Question: I am trying to deallocate a 2nd array that was allocated using the following code:
'''
int** createMatrix(int k)
{
int i;
int **res;
res = (int**)malloc(sizeof(int*)*k);
checkalloc(res);
for (i = 0; i < k; i++)
{
res[i] = (int*)malloc(sizeof(int)*k);
checkalloc(res[i]);
}
return res;
}
'''
With the following function
'''
void freeMatrix(int ***matrix, int k)
{
int i;
for (i = 0; i < k; i++)
free(matrix[i]);
free(matrix);
}
'''
The first element is being deallocated well but when 'i=1' the function crashes with the error:
'''
First-chance exception at 0x0f7e7e2c (msvcr100d.dll) in Q2.exe: 0xC0000005: Access violation reading location 0xccccccc8.
Unhandled exception at 0x0f7e7e2c (msvcr100d.dll) in Q2.exe: 0xC0000005: Access violation reading location 0xccccccc8.
'''
What am I doing wrong?
# EDIT:
Same happens to me when trying to deallocate a similar array that is allocated by:
'''
CHARS** createImageMatrix(FILE *fp, int rows, int cols, int format)
{
CHARS**res;
int i;
res = (CHARS**)malloc(sizeof(CHARS*)*rows);
checkalloc(res);
for (i = 0; i < height; i++)
{
res[i] = (CHARS*)malloc(sizeof(CHARS)*cols);
checkalloc(res[i]);
}
return res;
}
'''
and deallocating with:
'''
void freeCharsMatrix(CHARS **matrix, int rows)
{
int i;
for (i = 0; i < rows; i++)
free(matrix[i]);
free(matrix);
}
'''
when CHARS is:
'''
typedef struct Chars {
char A;
char B;
char C;
char D;
'''
} CHARS;
But this time I get:

What's wrong with me?
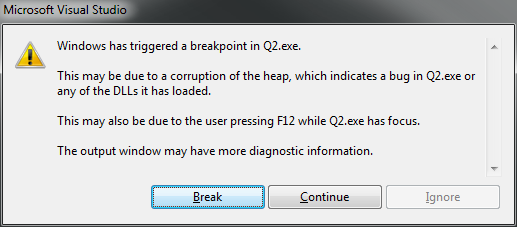
Answer: '''
void freeMatrix(int ***matrix, int k)
==>
void freeMatrix(int **matrix, int k)
'''
---
Edit:
'''
free(matrix+i) // when you do this the pointer across the whole array .
'''
==>
'''
free(matrix[i])
'''